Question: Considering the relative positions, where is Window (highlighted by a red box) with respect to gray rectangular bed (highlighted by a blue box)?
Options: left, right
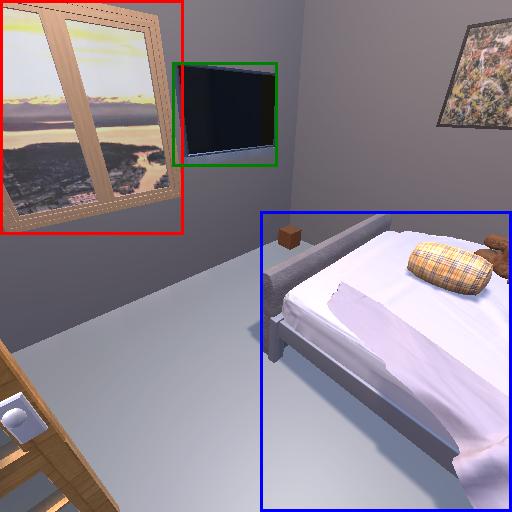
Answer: left